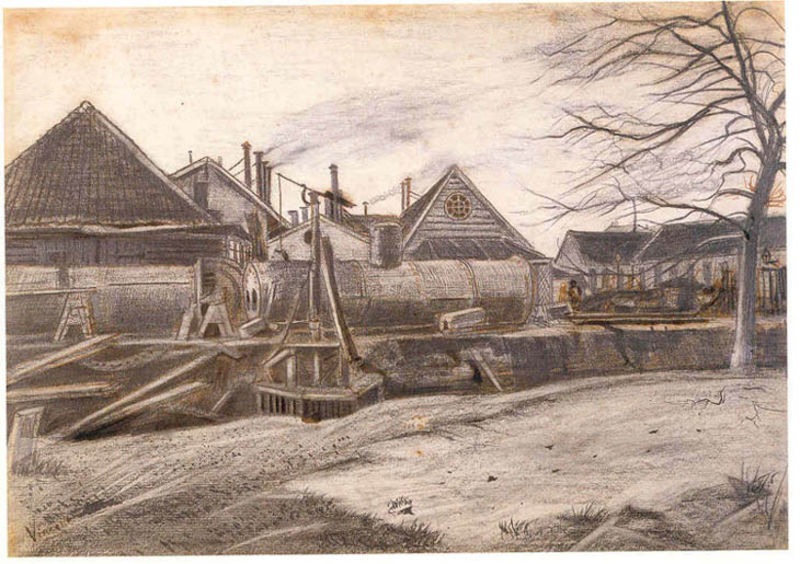
Titel: Fabrik in Den Haag
Künstler: Vincent van Gogh
Standort: Karlsruhe
Institution: Staatliche Kunsthalle Karlsruhe
Schlagwörter: baum, gemälde, himmel, mann, schatten, weiß, wolken, aquarell, fluss, landschaft, ocker, sand, stadt, ufer, äste, braun, fenster, grau, holz, jahrhundertwende, kreide, licht, pastell, schwarz, skizze, zeichnung, anlage, dach, eis, gebäude, gras, haus, schnee, wiese, wolke, zylinder, mensch, steine, bach, feld, gräser, häuser, kalt, wind, qualm, rauch, realismus, blatt, arbeit, brunnen, dachziegel, kahn, kamin, kamine, ofen, schornstein, schuppen, landschft, zug, dorf, dächer, giebel, schornsteine, ziegel, kahl, monochrom, herbst, winter, fabrik, schlot, arbeiter, industrie, ladung, wagen, dampf, sturm, essen, metall, balken, bretter, schlote, tusche, gerüst, rundfenster, flaschenzug, kohle, kran, technik, schwarz-weiß, radierung, stich, bahnhof, koloriert, werkzeug, verwischt, rosette, mauern, industrialisierung, bahn, eisenbahn, lokomotive, dampflok, gleise, fässer, ankunft, bock, stahl, graß, rötel, behälter, kessel, baustelle, tank, tanks, hallen, maschinen, werk, krahn, holzhäuser, rohre, kahler baum, trist, geräte, weichen, pumpe, bergbau, böe, tonnen, güterzug, baugrube, schlöte, abgase, werkhalle, arbeitswelt, fabrikanlage, fabrikhallen, 19. jahrhundert, 20. jahrhundert, u-boot, kahle äste, keine wolken, eisenindustrie, öltank, arbieter, kesselwagen, einter, hebeanlage